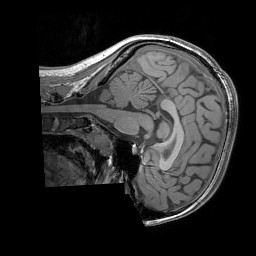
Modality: T1w
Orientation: sagittal